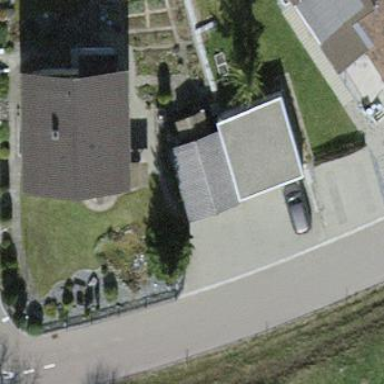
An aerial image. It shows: Carport building.